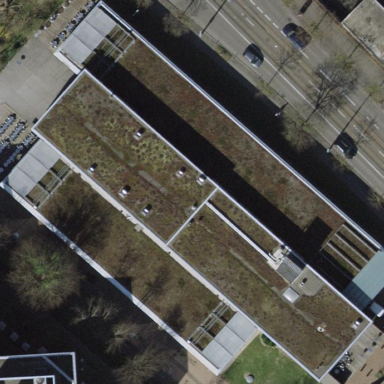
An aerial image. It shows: Commercial building.